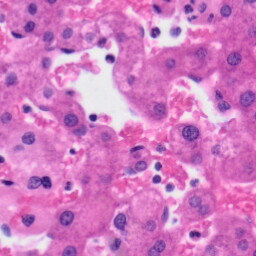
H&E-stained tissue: Liver